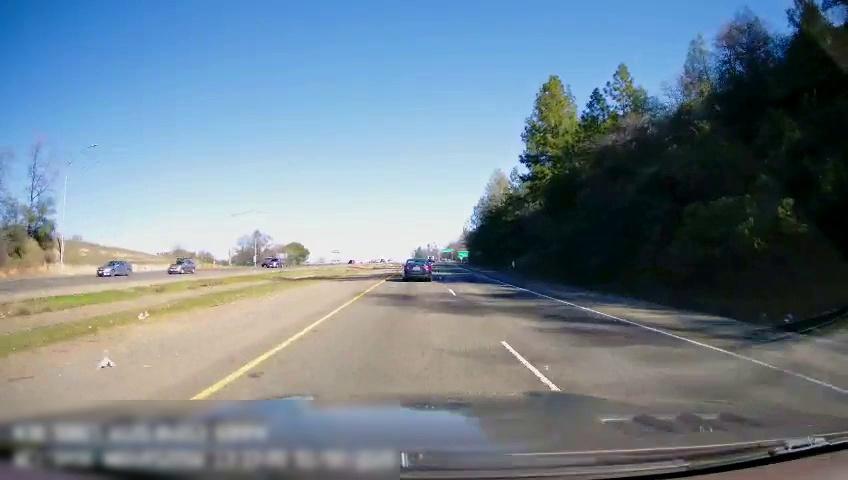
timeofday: Day
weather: Sunny
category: Drivable Space
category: Drivable Space
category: Vehicles | SUV
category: Vehicles | Car
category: Vehicles | Car
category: Vehicles | Truck
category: Vehicles | Car
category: Lanes | Current Lane
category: Lanes | Current Lane
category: Lanes | Alternate Lane
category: Traffic | Signs